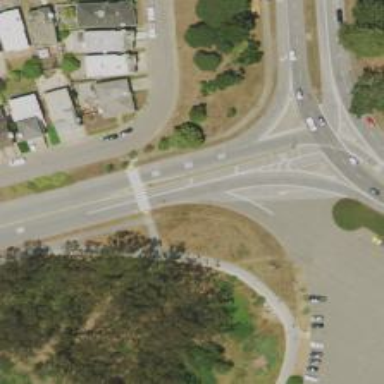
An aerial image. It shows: Crossing on the cycleway.